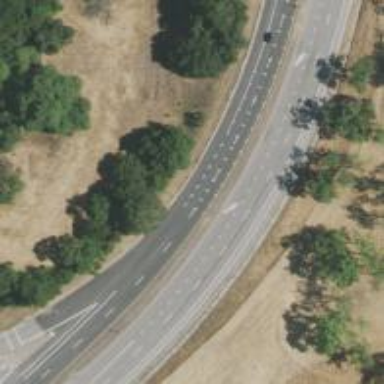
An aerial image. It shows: Expressway with asphalt surface categorized as trunk highway.